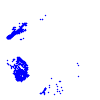
Particle: proton